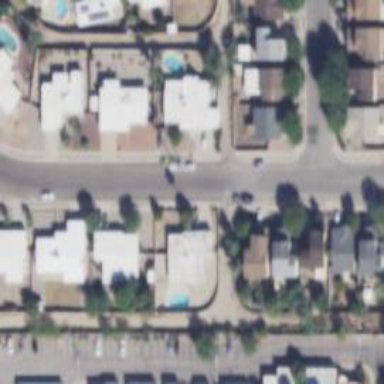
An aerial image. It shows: Alley classified as service road.